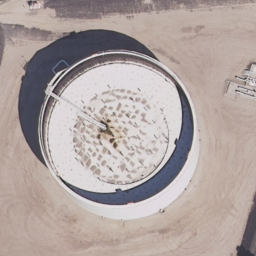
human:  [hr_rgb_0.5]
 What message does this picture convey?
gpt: storage tanks